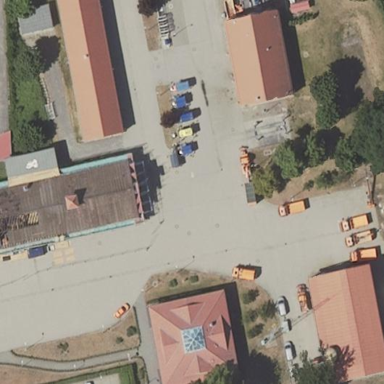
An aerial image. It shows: Industrial area dedicated to road maintenance.